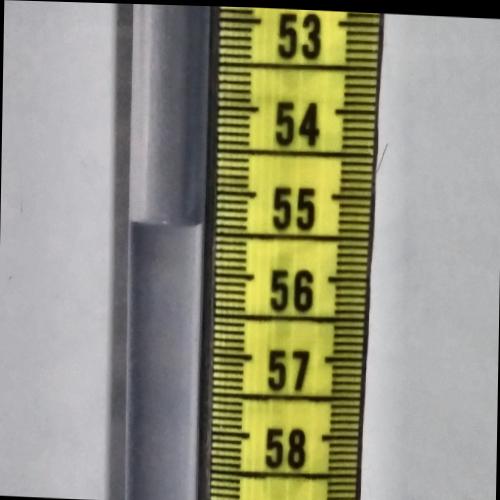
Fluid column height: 55.4 cm